Question: I'm relatively new to Android development and I'm having a hard time putting together a certain interface. I've looked through many similar questions but none of them give me the answer i'm looking for.
I want to put together an XML interface like the following:

I want a LinearLayout that acts like a sticky footer that will contain two Buttons. This part will always align to the bottom and and will always be 60dp high. The RelativeLayout would then be on top of the footer, but it's height should scale depending on the screen size.
I've tried the following:
'''
<LinearLayout xmlns:android="http://schemas.android.com/apk/res/android"
xmlns:tools="http://schemas.android.com/tools"
android:layout_width="match_parent"
android:layout_height="match_parent"
android:orientation="vertical"
tools:context=".DartboardActivity">
<RelativeLayout
android:id="@+id/game_layout"
android:layout_width="match_parent"
android:layout_height="506dp"
android:background="@drawable/background"
android:paddingBottom="@dimen/activity_vertical_margin"
android:paddingLeft="@dimen/activity_horizontal_margin"
android:paddingRight="@dimen/activity_horizontal_margin"
android:paddingTop="@dimen/activity_vertical_margin">
<ImageView
android:id="@+id/Dartboard"
android:layout_width="match_parent"
android:layout_height="match_parent"
android:contentDescription="@string/desc_dartboard"
android:src="@drawable/dartboard" />
<hhs.week3.dartboard.VerticalSeekBar
android:id="@+id/seekBarVertical"
android:layout_width="wrap_content"
android:layout_height="fill_parent"
android:layout_gravity="bottom"
android:thumb="@drawable/thumbhorizontal"
android:layout_marginBottom="40dp" />
<SeekBar
android:id="@+id/seekBarHorizontal"
android:layout_width="match_parent"
android:layout_height="wrap_content"
android:layout_alignParentBottom="true"
android:thumb="@drawable/thumbhorizontal" />
</RelativeLayout>
<LinearLayout
android:id="@+id/buttons"
android:layout_width="match_parent"
android:layout_height="60dp"
android:background="#333">
<Button
android:id="@+id/fire"
style="@style/button"
android:layout_width="0dp"
android:layout_height="match_parent"
android:layout_margin="5dp"
android:text="@string/fire" />
<Button
android:id="@+id/settings"
style="@style/button"
android:layout_width="0dp"
android:layout_height="match_parent"
android:layout_margin="5dp"
android:text="@string/settings" />
</LinearLayout>
</LinearLayout>
'''
I got it working half decently, but it requires me to give the RelativeLayout bit a fixed height, making it look right on my phone, but not on others.
How do I best approach this?
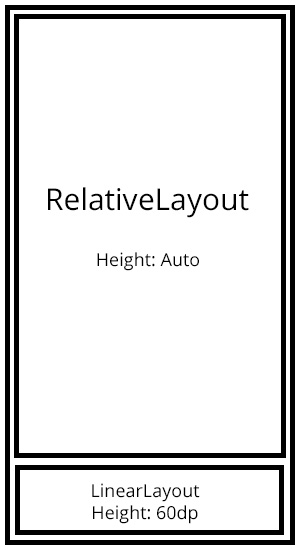
Answer: Use the 'LinearLayout' 'layout_weight' mechanism to assign all remaining space to your 'RelativeLayout':
'''
<LinearLayout
android:layout_width="match_parent"
android:layout_height="match_parent"
android:orientation="vertical">
<RelativeLayout
android:layout_width="match_parent"
android:layout_height="0px"
android:layout_weight="1"
... />
<LinearLayout
android:layout_width="match_parent"
android:layout_height="60dp"
... />
</LinearLayout>
'''